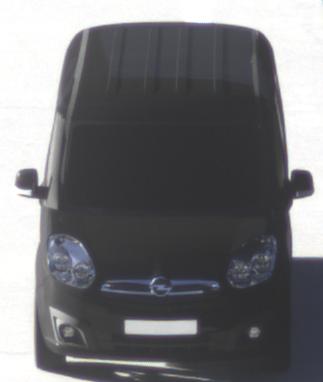
Make: Opel
Model: Combo Combi L1H1 1.4
Detailed model: Combo (D) Combi
Model produced from: 2012/01
Model produced until: 2013/11
Doors: 5
Color: black
Road condition: dry road
Daytime: sunrise or sunset
Contrast: medium contrast